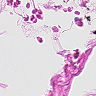
Metastatic tissue present: no